Milling tool wear sample.
Tool blade image: 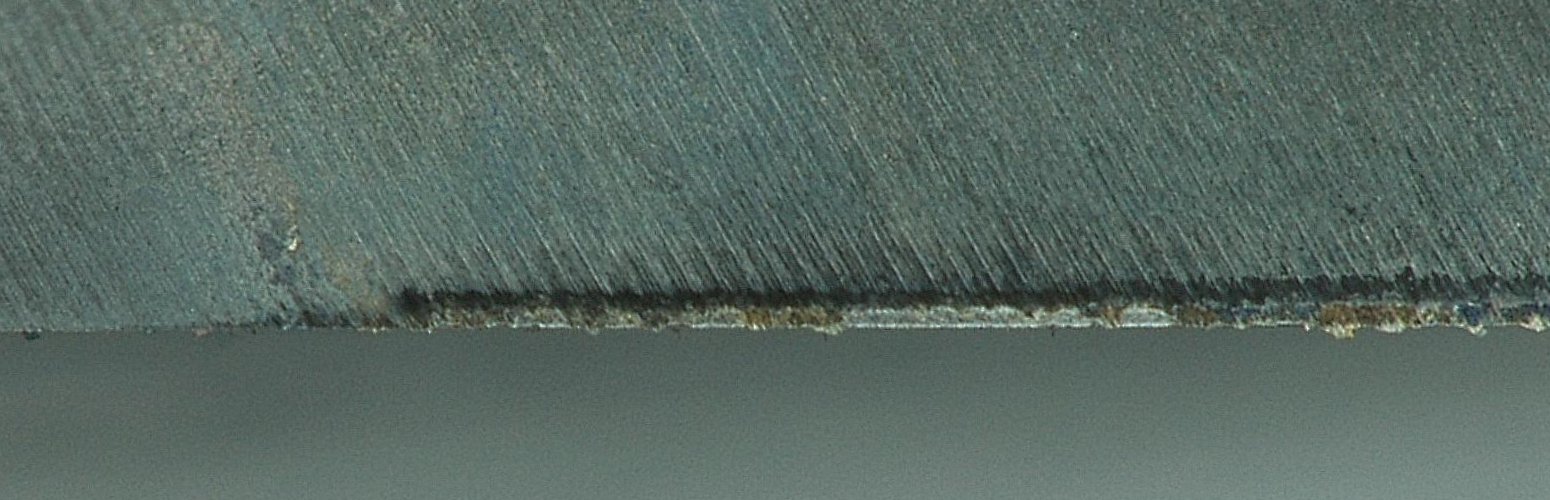
Chip image: 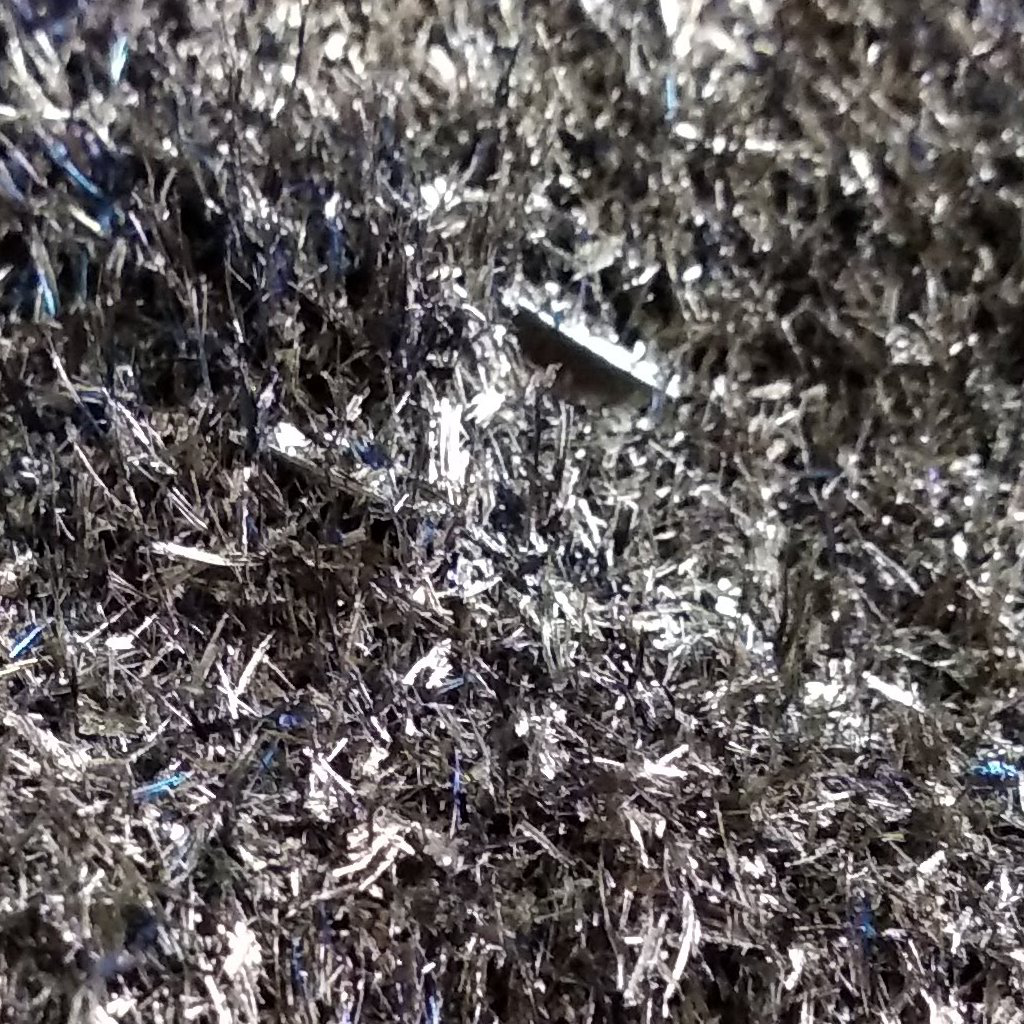
Workpiece image: 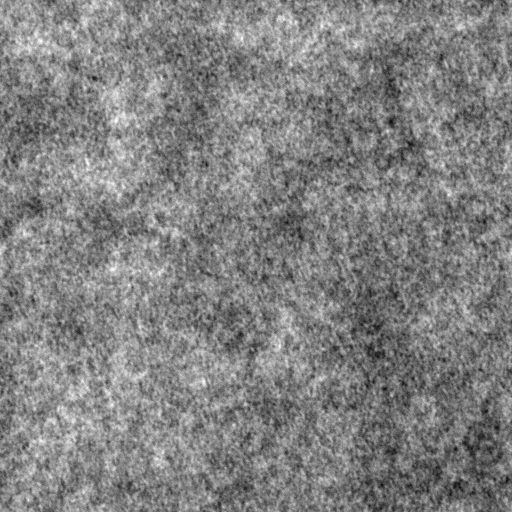
Tool wear state: used
Gaps: 0
Flank wear: 76.26
Overhang: 27
Force-signal Mel-spectrograms (X, Y, Z axes): 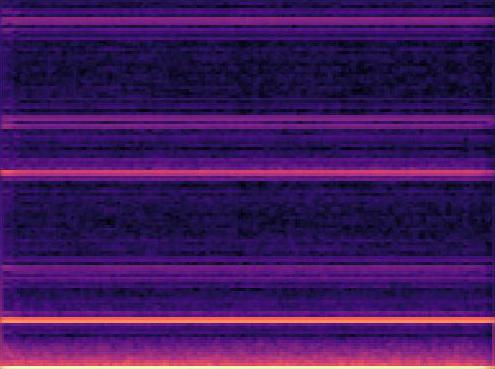 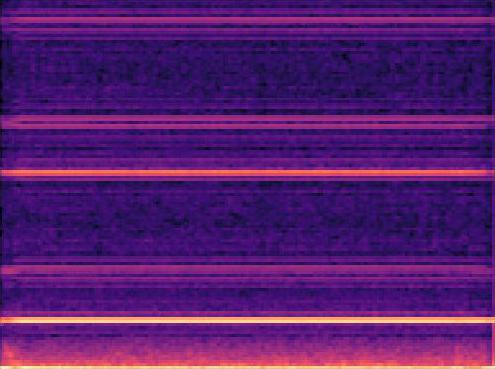 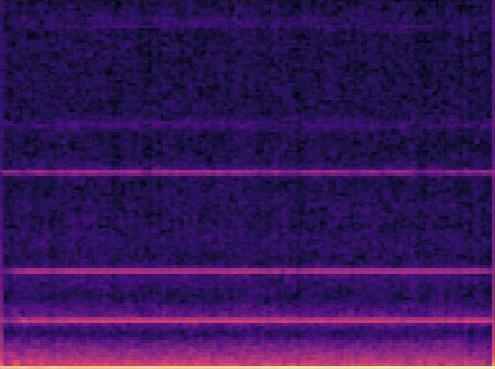
Force-signal scalograms (X, Y, Z axes): 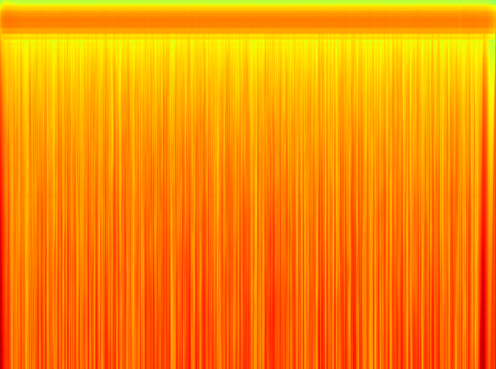 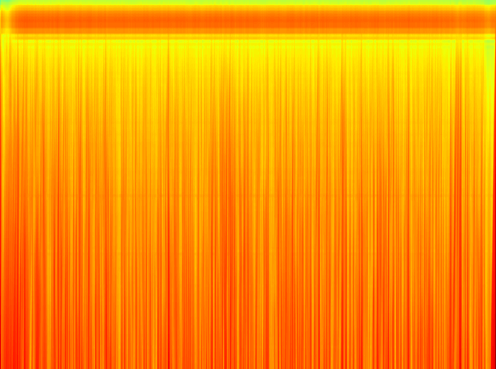 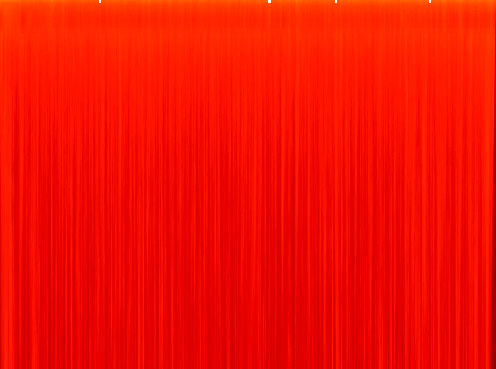
Force phase: accelerated_severe_wear